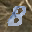
Label: 8